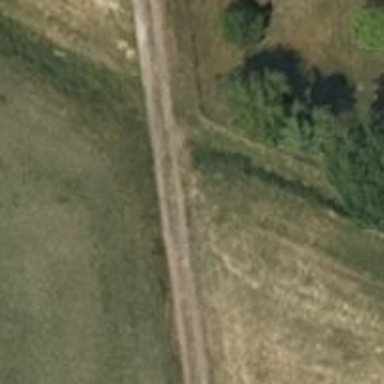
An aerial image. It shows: Culvert tunnel.